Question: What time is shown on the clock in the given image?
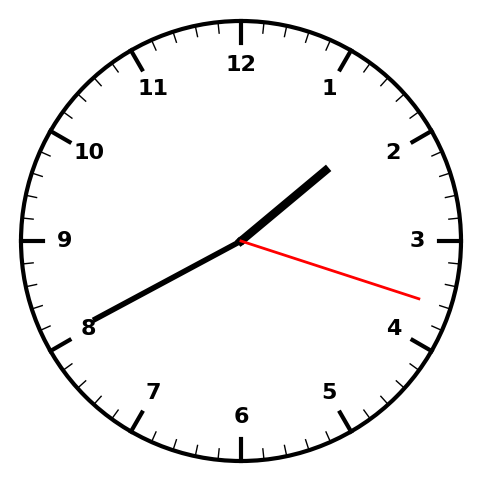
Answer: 01:40:18